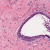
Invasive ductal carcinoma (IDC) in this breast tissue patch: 1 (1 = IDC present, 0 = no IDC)